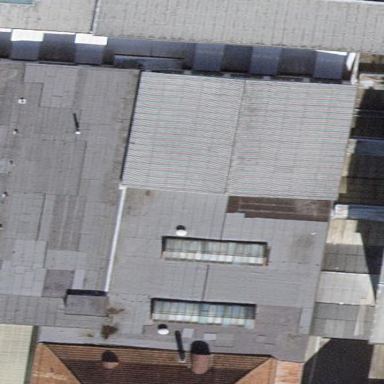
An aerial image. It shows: Industrial building.